Question: I want to create spinner preloader (like ios-style) with .
I have 'for' cycle in the 'petal' element.
My variables 'delay' & 'degree' are not compiled correctly
I need to rotate every nth-element and delay each animation
Help me please. Here is my code:
'''
animation a-preloader 1s infinite linear
delay = 0s
degree = 0deg
for num in (1..12)
&:nth-child({num})
animation-delay delay
transform rotate(degree)
delay = delay + 0.083s
degree = degree + 30deg
'''
<URL>
Expected result:

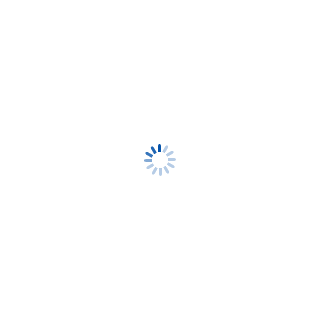
Answer: we need declare increments
'''
delay = delay + 0.083s
degree = degree + 30deg
'''
out of '&:nth-child({num})', like this:
'''
animation a-preloader 1s infinite linear
delay = 0s
degree = 0deg
for num in (1..12)
&:nth-child({num})
animation-delay delay
transform rotate(degree)
delay = delay + 0.083s
degree = degree + 30deg
'''